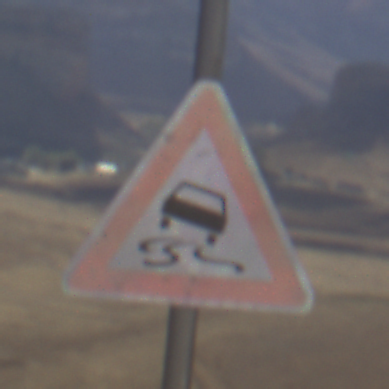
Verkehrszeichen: SchleuderOderRutschgefahr
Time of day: MorningAfternoon
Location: Outdoor (Nature)
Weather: PartlyCloudy
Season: NotSpecified
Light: Natural